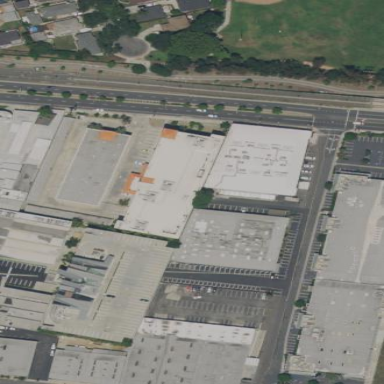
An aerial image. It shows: Warehouse building used for storing goods.